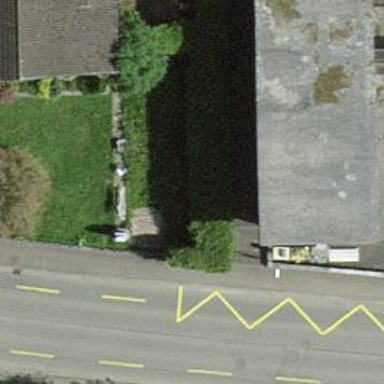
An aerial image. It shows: Cycle barrier.